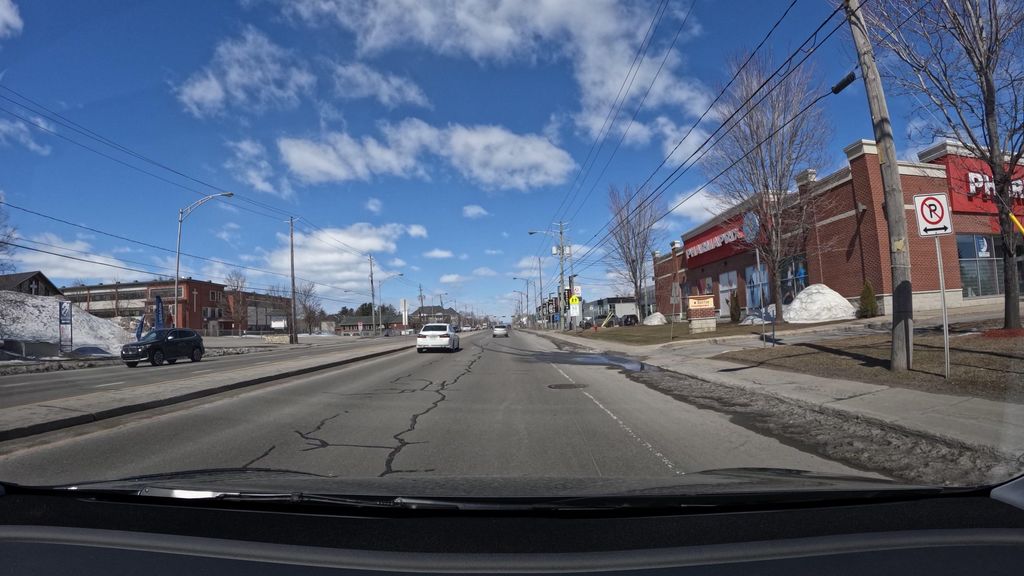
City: montreal